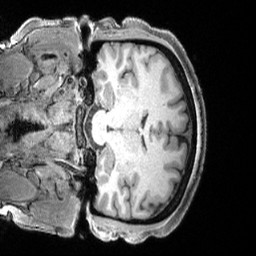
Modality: T1w
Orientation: coronal
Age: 40
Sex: female
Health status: healthy
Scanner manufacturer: siemens
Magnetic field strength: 3 T
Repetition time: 2.4 s
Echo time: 0.00222 s